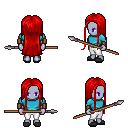
a pixel art fantasy rpg character, female body template, dark elf, purple skin, teal long-sleeve shirt, white pants, red extra-long hairstyle, leather bracers, gray slippers, spear, four views (front, back, left, right), 2x2 character sprite sheet, small pixel art, hard edges, no anti-aliasing